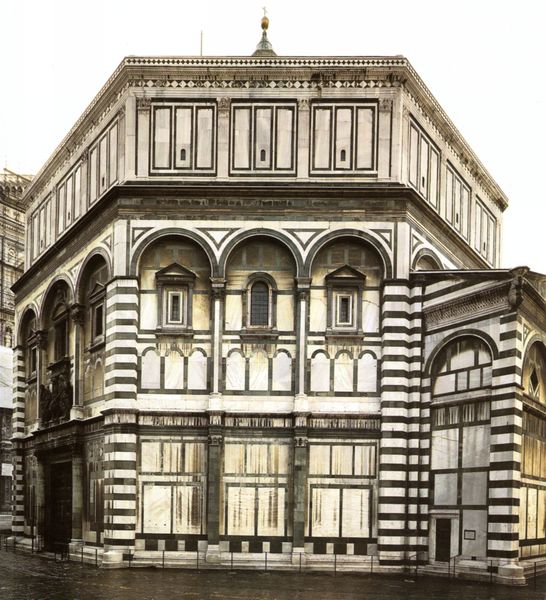
Titel: Baptisterium (Florenz)
Standort: Florenz, Baptisterium (EU - I - Toskana)
Schlagwörter: marmor, schwarz, säule, säulen, weiss, gebäude, architektur, renaissance, oktagon, bogen, italien, gestreift, anbau, foto, fotografie, bögen, verfall, siena, kasetten, photografie, baptisterium, architekture, gebäudeteile schwarz  weiß jugendstil